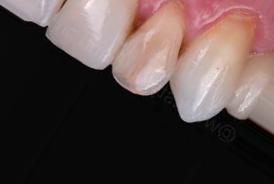
Condition: Tooth Discoloration